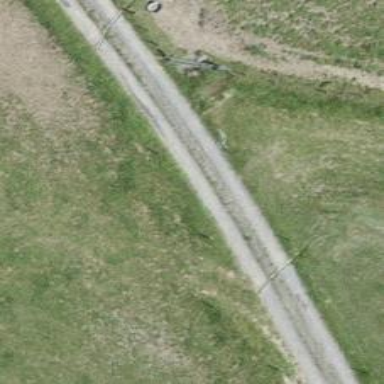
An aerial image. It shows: Compacted track with grade2 surface.